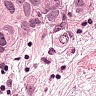
Metastatic tissue present: yes